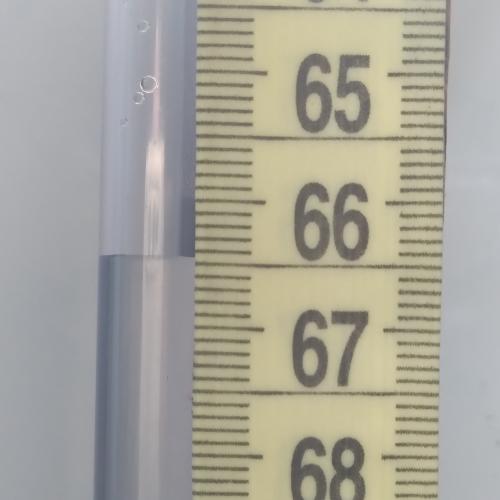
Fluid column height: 66.5 cm